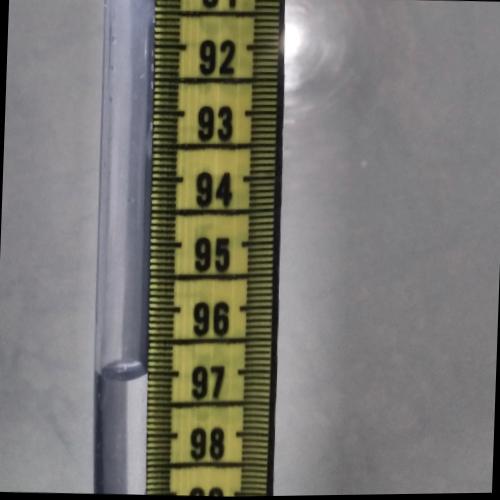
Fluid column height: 97.0 cm